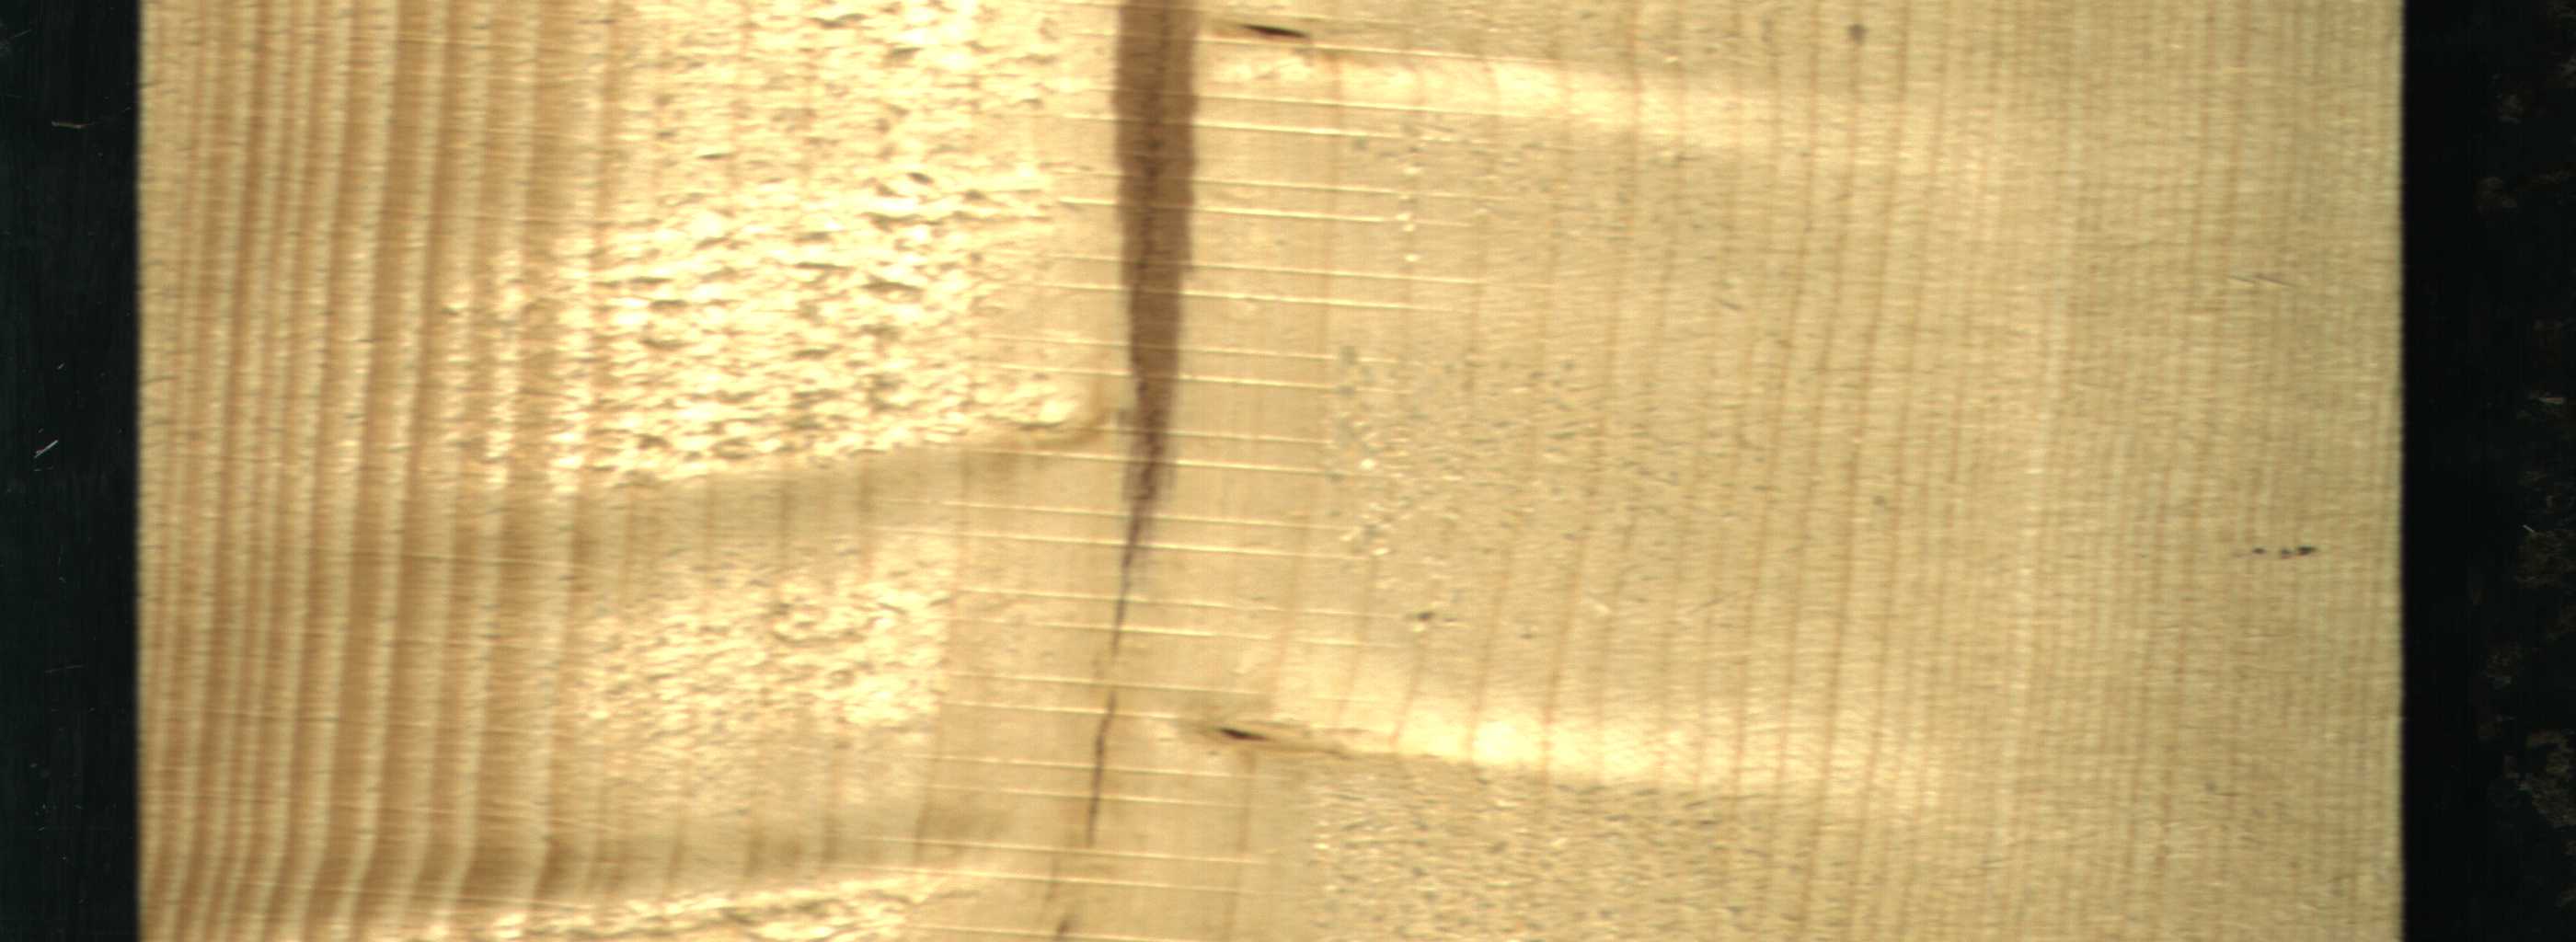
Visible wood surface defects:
Marrow
Crack
Crack
Live_Knot
Live_Knot